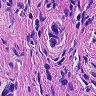
Metastatic tissue present: yes